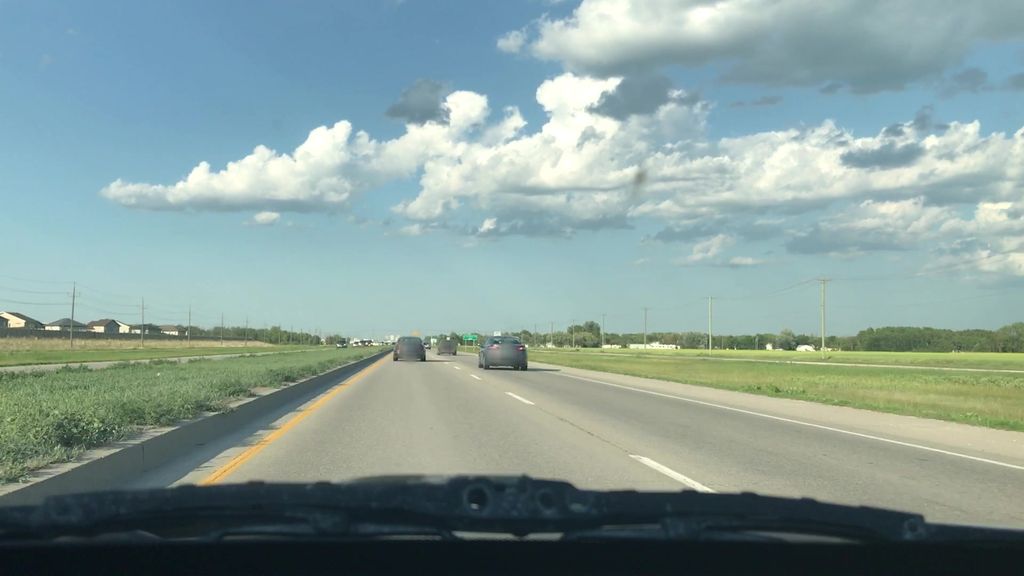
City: winnipeg